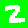
Digit: 2